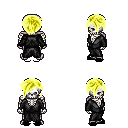
a pixel art fantasy rpg character, male body template, skeleton, gray robe, metal pants, gold pixie cut hairstyle, black slippers, four views (front, back, left, right), 2x2 character sprite sheet, small pixel art, hard edges, no anti-aliasing